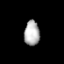
Tissue: prostate
Cell type: T cells
Senescence score: 0.3067
Nuclear area (px): 377
Mean DAPI intensity: 176.658